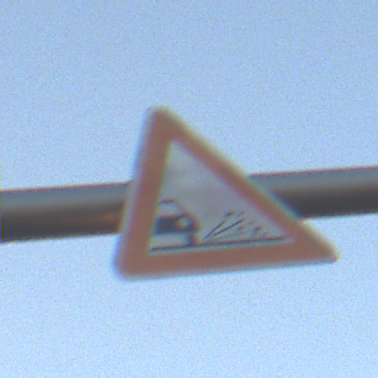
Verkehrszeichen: SplittSchotter
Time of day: SunriseSunset
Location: Outdoor (Nature)
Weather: Clear
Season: NotSpecified
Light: Natural